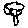
Label: tree